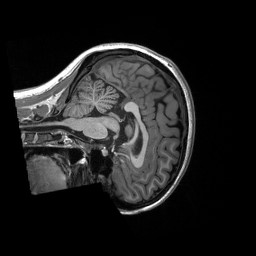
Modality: T1w
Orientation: sagittal
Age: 21
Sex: female
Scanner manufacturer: siemens
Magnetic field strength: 3 T
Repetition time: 2.3 s
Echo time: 0.00298 s